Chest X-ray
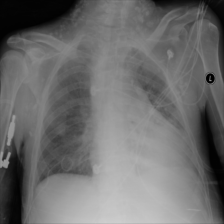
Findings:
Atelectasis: negative
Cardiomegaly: negative
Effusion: negative
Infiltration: negative
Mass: negative
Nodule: negative
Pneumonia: negative
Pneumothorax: negative
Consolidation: negative
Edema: negative
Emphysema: negative
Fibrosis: negative
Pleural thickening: negative
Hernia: negative